Field crop: tomato
Growth stage: 1
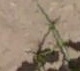
Species: cyperus